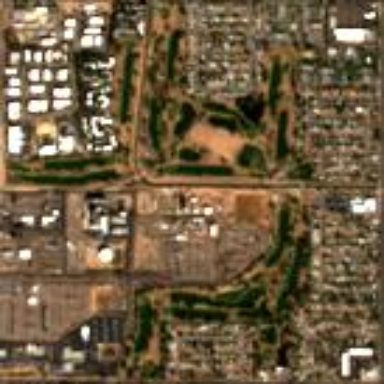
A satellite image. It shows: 18-hole golf course categorized under leisure land.